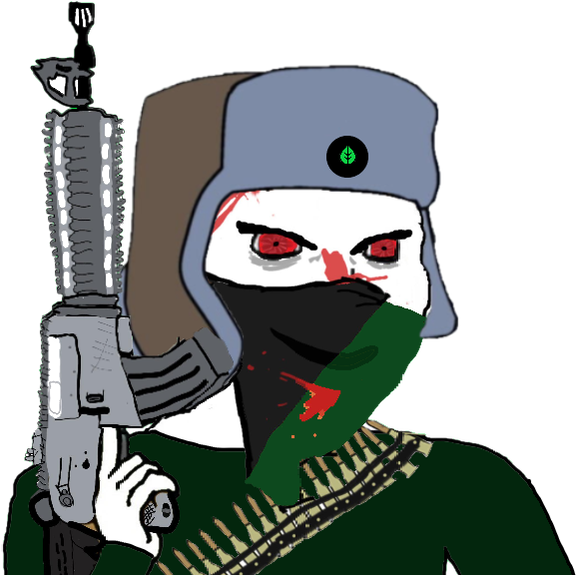
Label: 5_Oomer